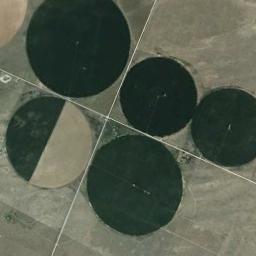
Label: circular_farmland